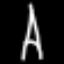
Label: The Eiffel Tower